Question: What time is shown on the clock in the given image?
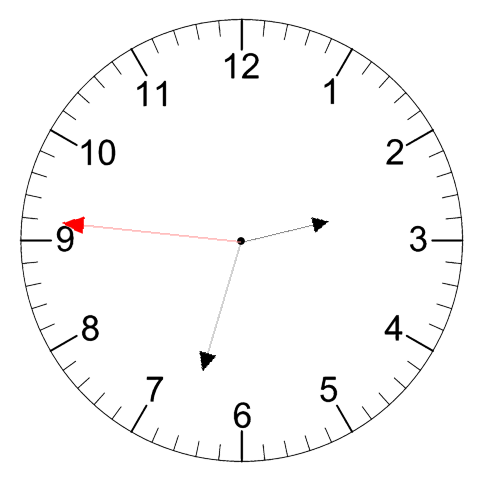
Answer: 02:32:46